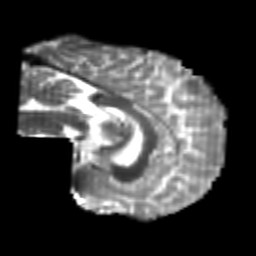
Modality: T2w
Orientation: sagittal
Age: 26
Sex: female
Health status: healthy
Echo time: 0.074 s